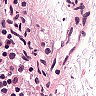
Metastatic tissue present: no